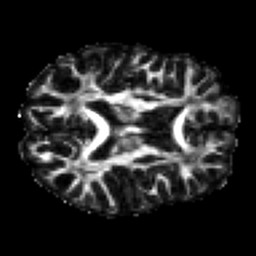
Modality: FA
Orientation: axial
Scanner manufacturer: siemens
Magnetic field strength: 3 T
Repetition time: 7.8 s
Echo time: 0.09 s